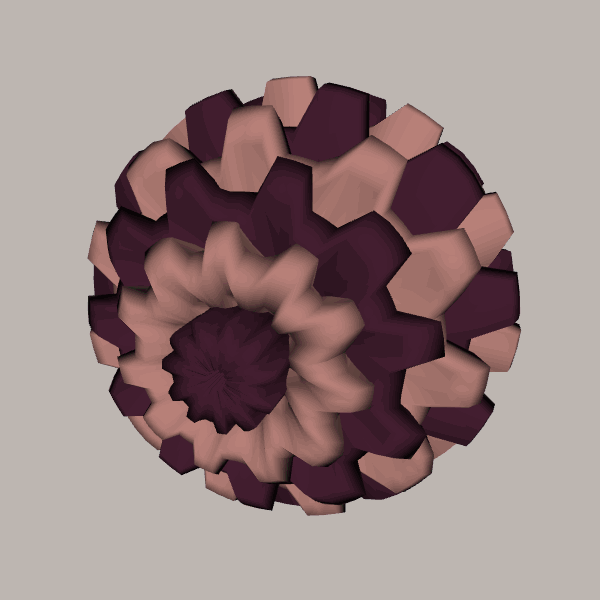
Background: light